Question: Look thoroughly at the disabled QGroupBox title (see attached image).

You'll notice a tiny white 1-pixel shadow under the title's letters.
It's barely noticeable on default style sheet, but it can be much more annoying if you set dark background and text color.
What can I do to disable this shadow, or at least change its color?
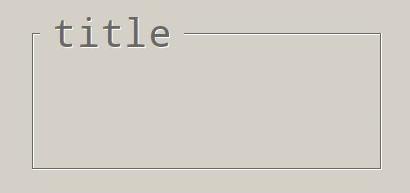
Answer: What style are you using? It looks like the 'basic' Windows style. If you want to get rid of the text shadow, you can implement your own style and change the way the text is drawn for disabled group boxes. Read more about about 'QStyle' and how to create a custom style <URL>. The link is for Qt 5.1, but the principle is the same for Qt 4 as well.
An easier way would be to simply change the palette for the 'QGroupBox' object. Change the color identified by color group 'QPalette::Disabled' and color role 'QPalette::Light' to any color with the alpha channel set to 0, e.g. 'QColor(0, 0, 0, 0)'. This will effectively disable the text shadow. However, it will also disable the shadow of the lines so it might not be what you want.